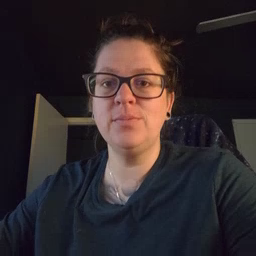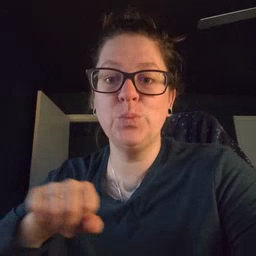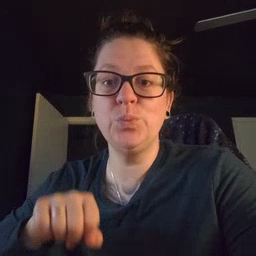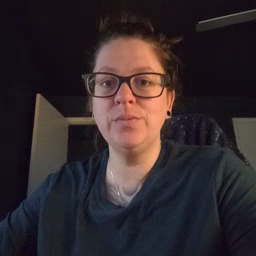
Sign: shoe